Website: crate-barrel
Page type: cart
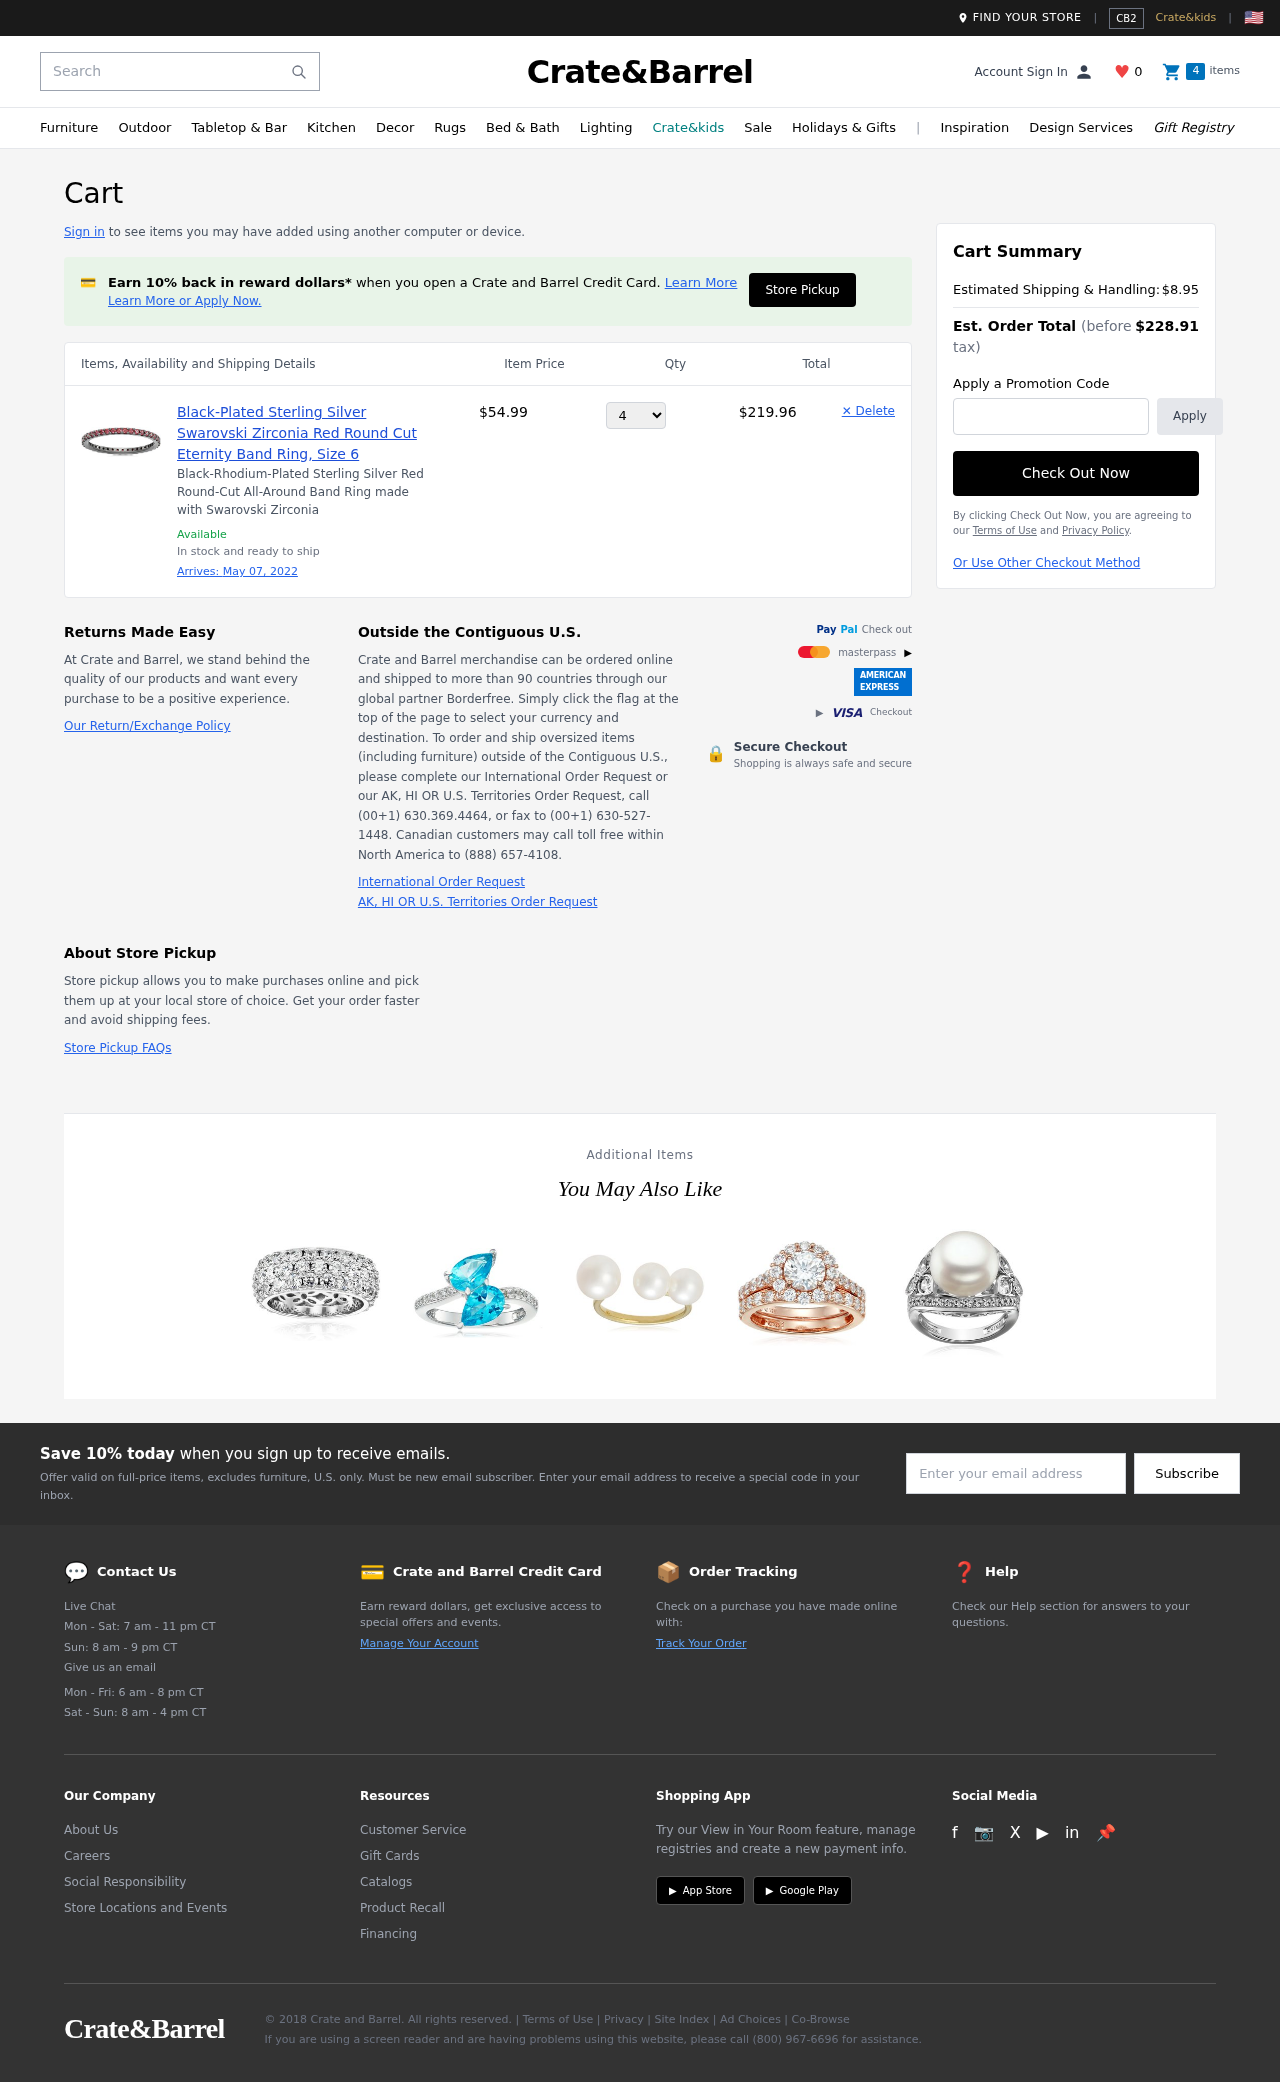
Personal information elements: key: PII_PROMO_CODE
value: FALL58
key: PII_EMAIL
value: john.morgan@hotmail.com
Product elements: key: PRODUCT1_DESC
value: Black-Rhodium-Plated Sterling Silver Red Round-Cut All-Around Band Ring made with Swarovski Zirconia
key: PRODUCT1_NAME
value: Black-Plated Sterling Silver Swarovski Zirconia Red Round Cut Eternity Band Ring, Size 6
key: PRODUCT1_PRICE
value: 54.99
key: PRODUCT1_QUANTITY
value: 4
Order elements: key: ORDER_DELIVERY_DATE
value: May 07, 2022
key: ORDER_SUBTOTAL
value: $219.96
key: ORDER_SHIPPING_COST
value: $8.95
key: ORDER_TOTAL
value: $228.91